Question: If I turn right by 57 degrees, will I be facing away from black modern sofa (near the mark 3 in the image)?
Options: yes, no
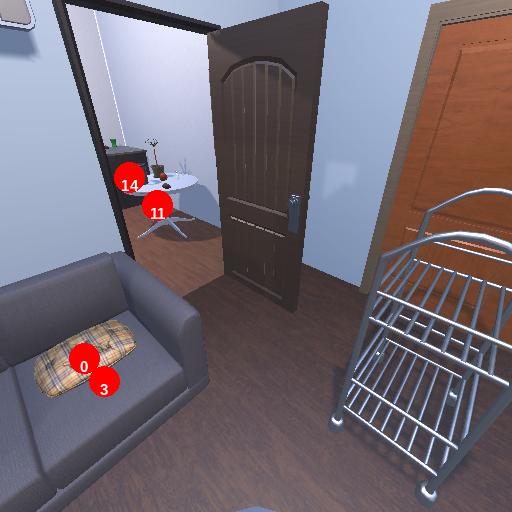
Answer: yes